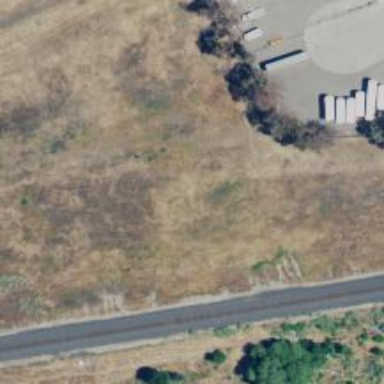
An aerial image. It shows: Abandoned railway.